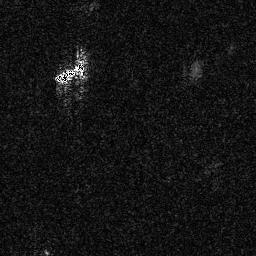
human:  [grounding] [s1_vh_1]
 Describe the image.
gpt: In the satellite image, there is  <ref>1 medium ship </ref> <box>[[20, 24, 33, 32, 0]]</box> located at top left.